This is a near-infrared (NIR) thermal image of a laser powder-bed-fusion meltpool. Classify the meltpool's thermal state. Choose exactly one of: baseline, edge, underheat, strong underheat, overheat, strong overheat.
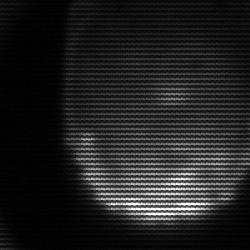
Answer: edge